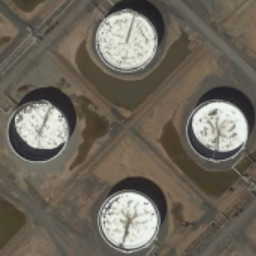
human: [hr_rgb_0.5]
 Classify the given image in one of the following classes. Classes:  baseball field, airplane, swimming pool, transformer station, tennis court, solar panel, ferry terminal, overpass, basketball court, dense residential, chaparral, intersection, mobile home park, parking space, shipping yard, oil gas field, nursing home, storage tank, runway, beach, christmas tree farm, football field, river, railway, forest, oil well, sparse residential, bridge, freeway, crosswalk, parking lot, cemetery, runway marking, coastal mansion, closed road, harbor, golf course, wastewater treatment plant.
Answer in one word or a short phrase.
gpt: storage tank